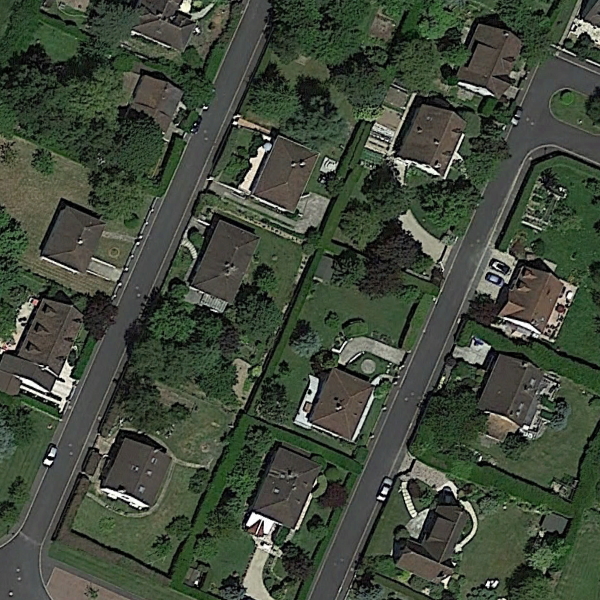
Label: MediumResidential